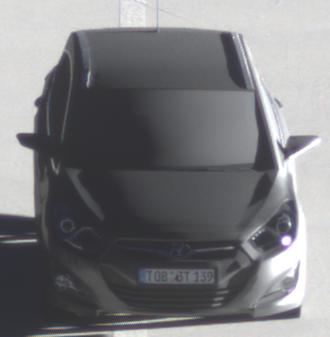
Make: Hyundai
Model: i40 Kombi 1.6 GDI
Detailed model: i40 (VF) Kombi
Model produced from: 2012/08
Model produced until: 2013/09
Doors: 5
Color: gray
Road condition: dry road
Daytime: sunrise or sunset
Contrast: high contrast